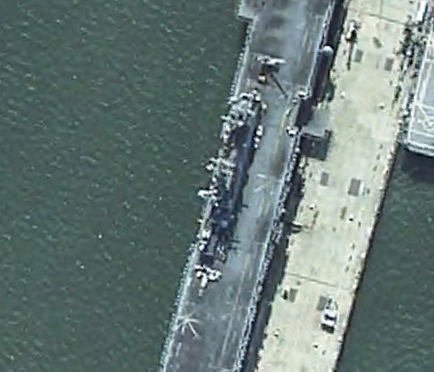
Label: Wasp-class_assault_ship